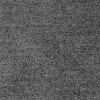
Atmospheric dust classification: dusty